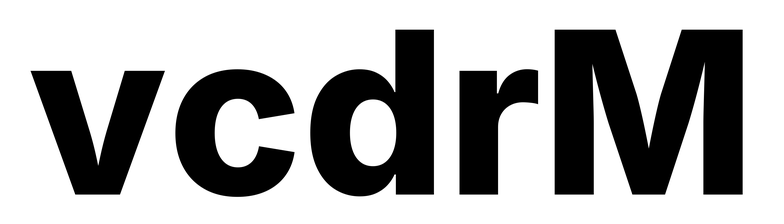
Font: Inter_ExtraBold